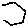
Label: hexagon